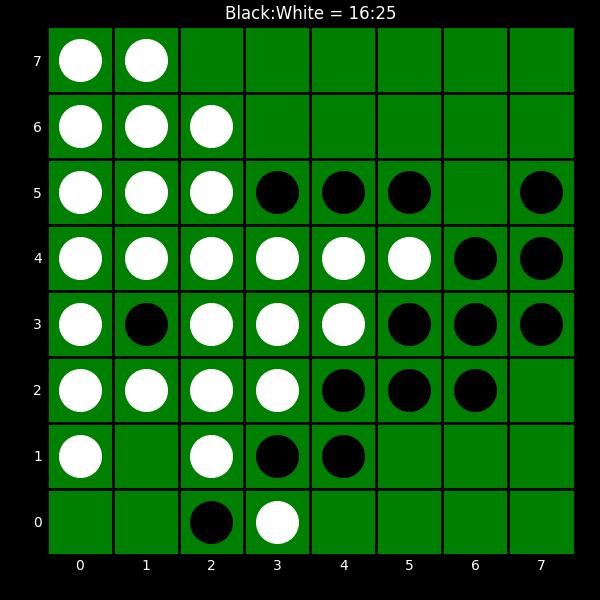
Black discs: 16
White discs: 25